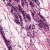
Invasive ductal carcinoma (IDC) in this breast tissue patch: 0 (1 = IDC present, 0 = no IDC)